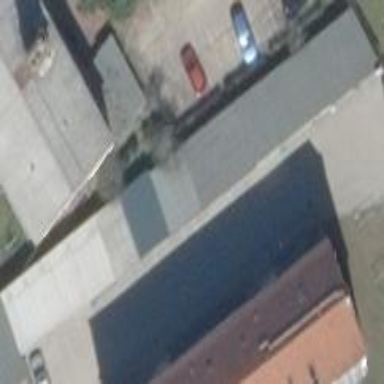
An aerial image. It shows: Group of garages.